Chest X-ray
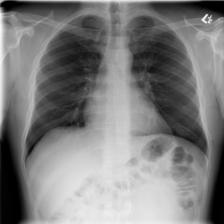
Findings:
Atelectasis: negative
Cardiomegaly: negative
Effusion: negative
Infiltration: negative
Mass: negative
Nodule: negative
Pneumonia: negative
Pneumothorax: negative
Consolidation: negative
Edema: negative
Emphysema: negative
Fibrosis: negative
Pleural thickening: negative
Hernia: negative